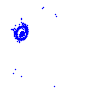
Particle: electron